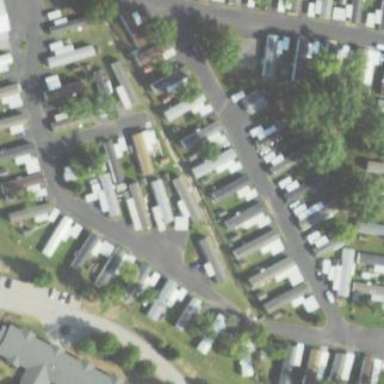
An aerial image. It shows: Residential area designated as trailer park.